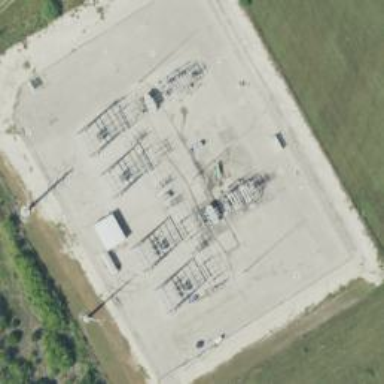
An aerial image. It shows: Switch used for power control.